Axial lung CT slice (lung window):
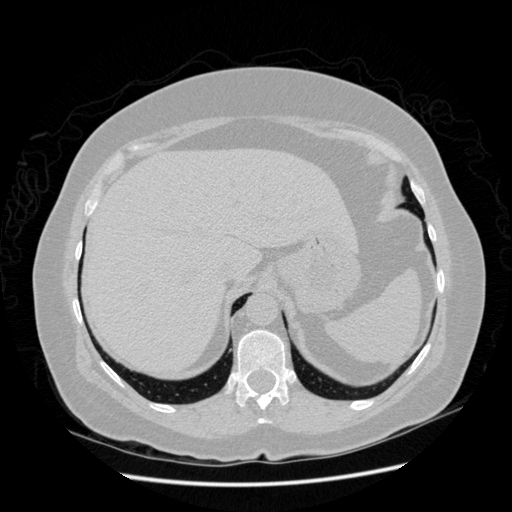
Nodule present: no